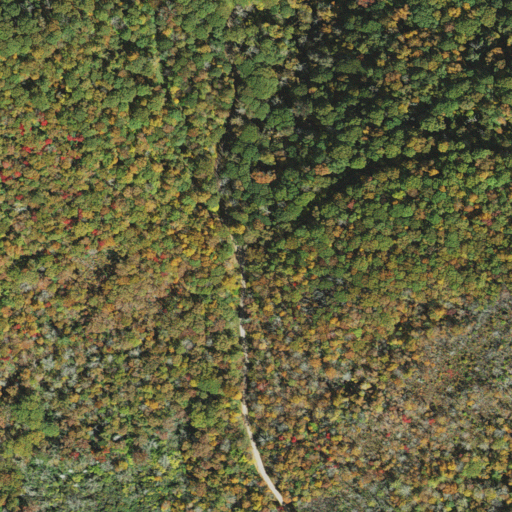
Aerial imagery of gap in North Carolina named Wesser Gap containing deciduous forest, mixed forest, and open development